Question: Okay, I have a customer table

and what I want to do is if the customer's gender is Male, the I want to concat his name with Mr. else if it is Female, the it should be concated with Ms. how can I do it?
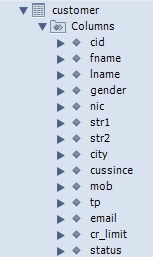
Answer: Another way to do it
'''
SELECT CONCAT(CASE gender
WHEN 'Male' THEN 'Mr. '
WHEN 'Female' THEN 'Ms. '
END, 'fname', ' ', 'lname') AS 'name'
FROM customer
'''
<URL>
Output
'''
| NAME |
------------------
| Mr. Jhon Doe |
| Ms. Helen Ross |
'''
You might use 'CASE gender WHEN 'Male' THEN 'Mr. ' ELSE 'Ms. '' but the problem with that is if your gender column is nullable then you'll get Ms. for all records where gender is unknown (or customer didn't want to disclose it)
<URL> for that